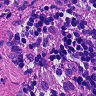
Metastatic tissue present: no